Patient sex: M
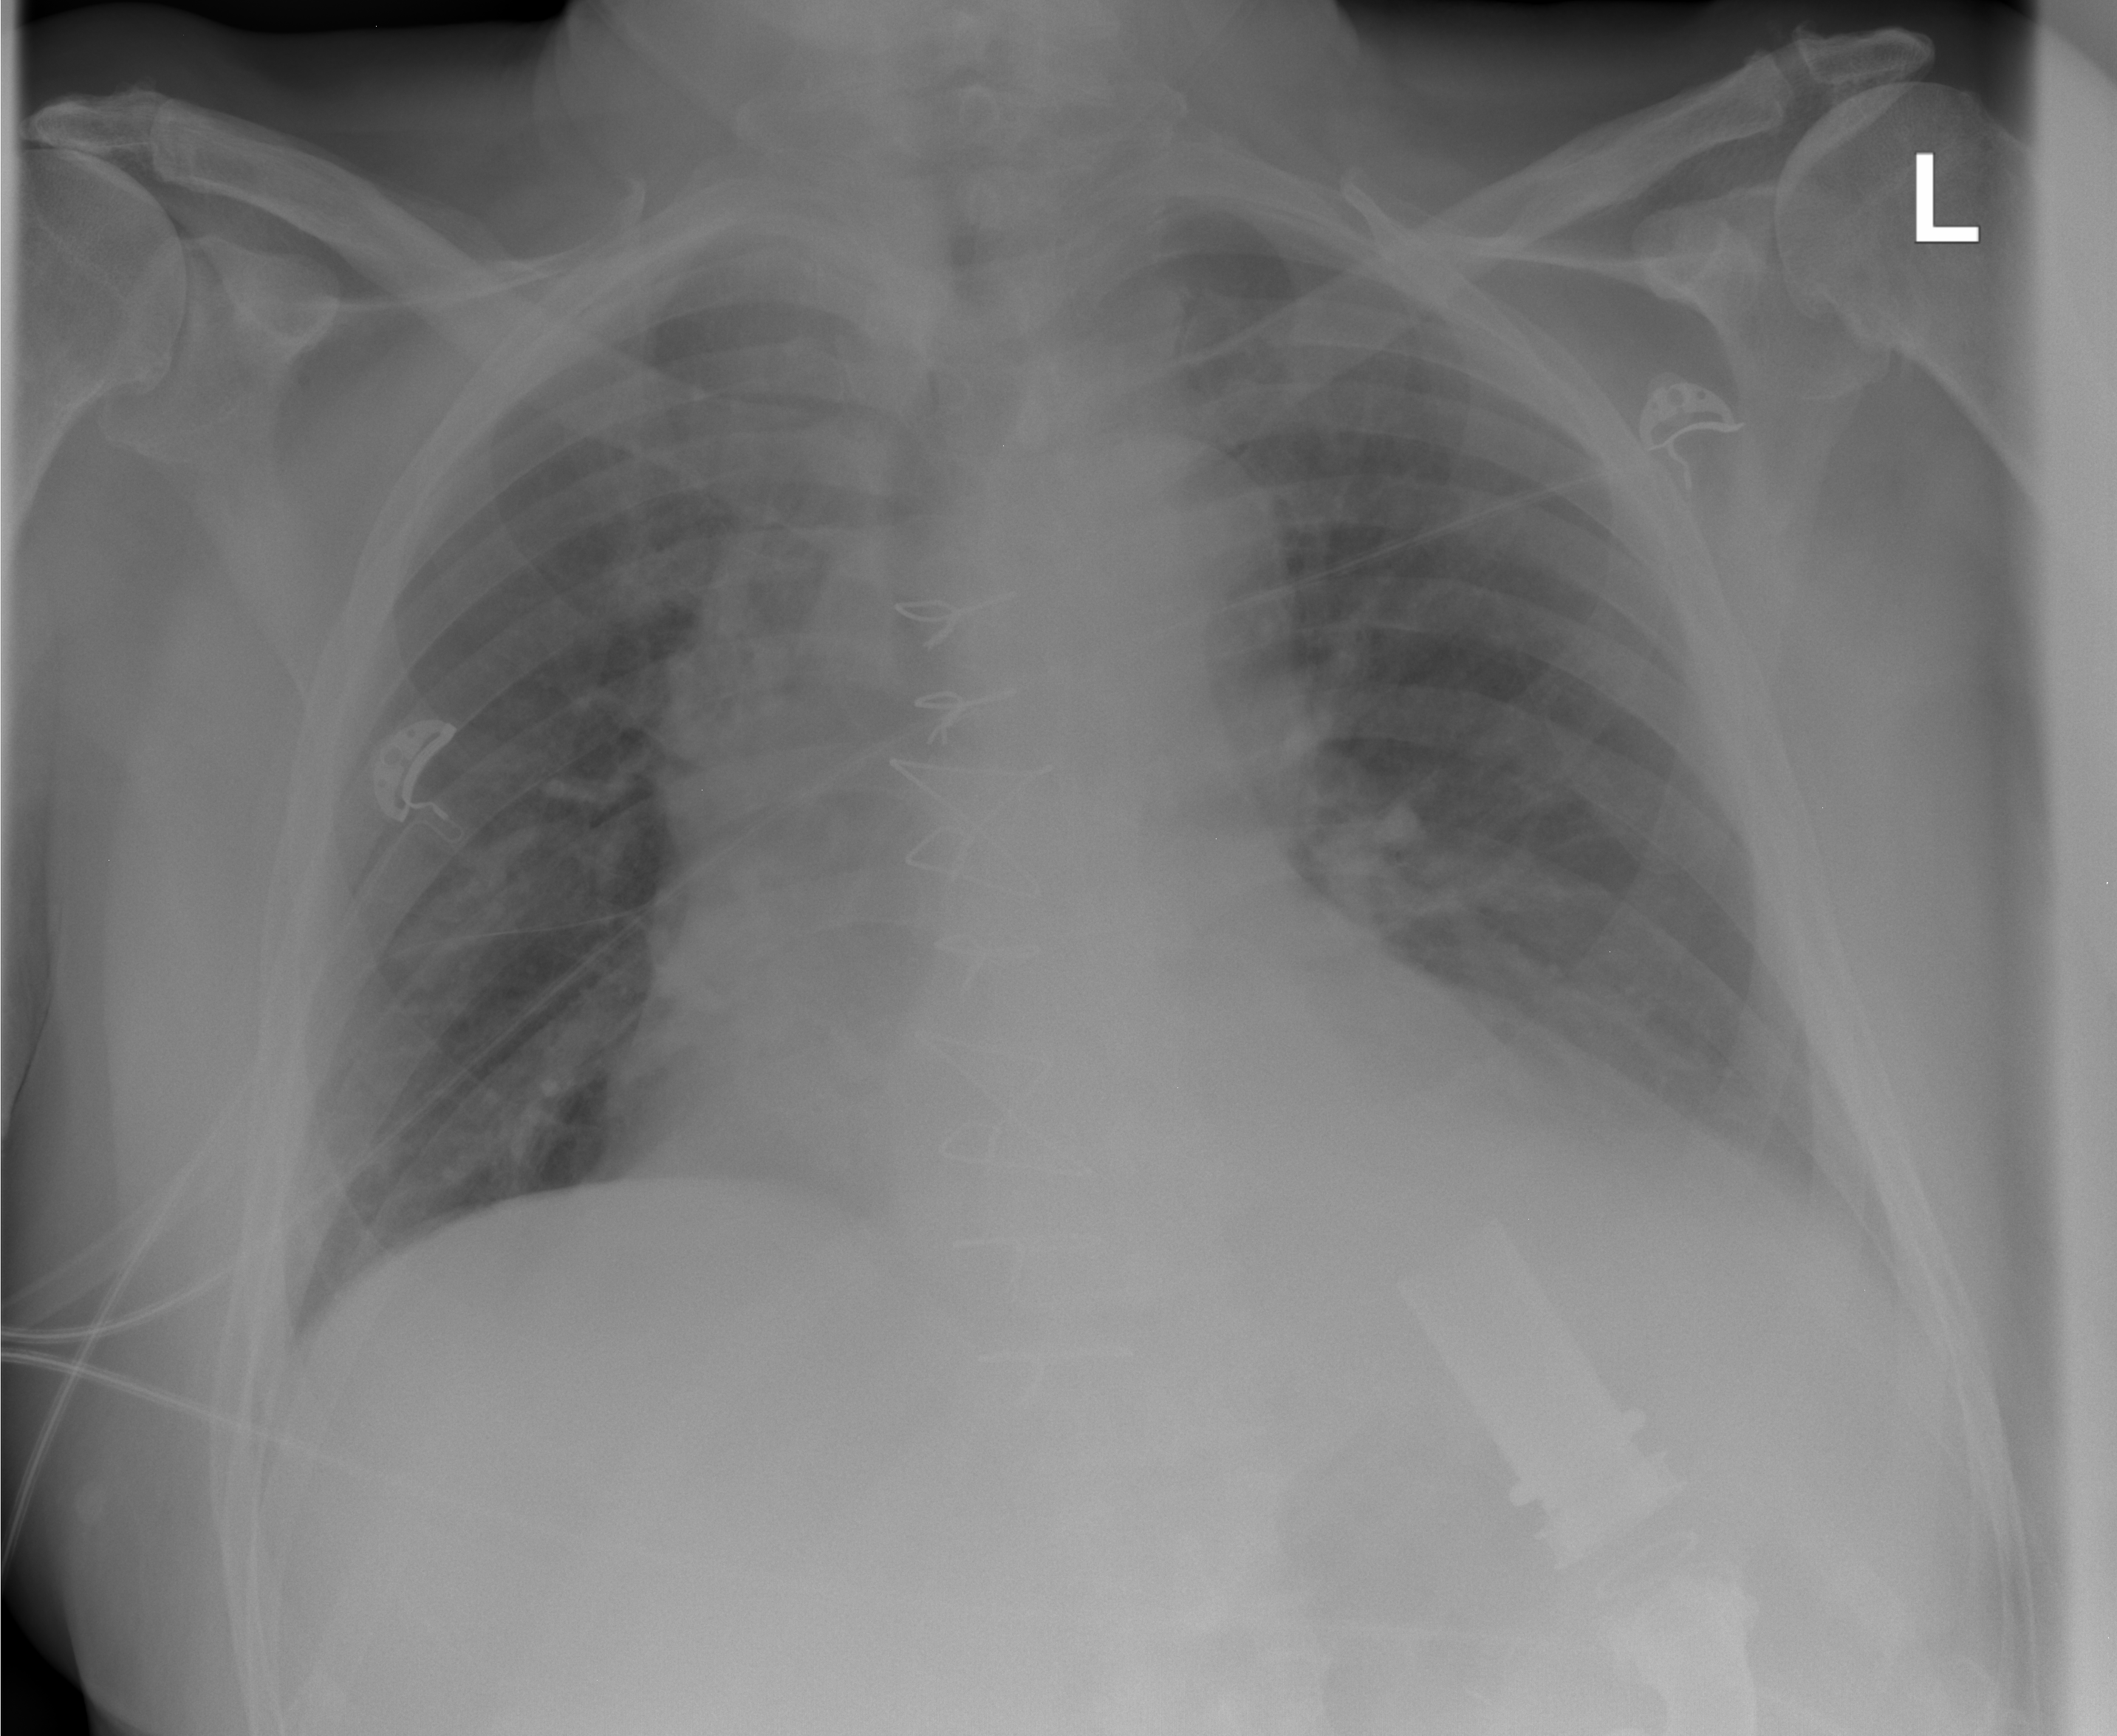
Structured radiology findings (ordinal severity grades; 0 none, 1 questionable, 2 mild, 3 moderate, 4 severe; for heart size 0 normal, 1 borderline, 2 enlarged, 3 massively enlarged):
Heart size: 1
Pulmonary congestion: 0
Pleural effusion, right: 1
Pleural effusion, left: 1
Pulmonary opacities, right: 0
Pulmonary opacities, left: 0
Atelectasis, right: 2
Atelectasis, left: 2